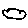
Label: cloud